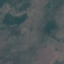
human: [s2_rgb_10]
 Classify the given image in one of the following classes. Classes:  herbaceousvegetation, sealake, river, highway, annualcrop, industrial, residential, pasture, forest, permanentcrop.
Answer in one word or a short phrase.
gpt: HerbaceousVegetation